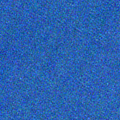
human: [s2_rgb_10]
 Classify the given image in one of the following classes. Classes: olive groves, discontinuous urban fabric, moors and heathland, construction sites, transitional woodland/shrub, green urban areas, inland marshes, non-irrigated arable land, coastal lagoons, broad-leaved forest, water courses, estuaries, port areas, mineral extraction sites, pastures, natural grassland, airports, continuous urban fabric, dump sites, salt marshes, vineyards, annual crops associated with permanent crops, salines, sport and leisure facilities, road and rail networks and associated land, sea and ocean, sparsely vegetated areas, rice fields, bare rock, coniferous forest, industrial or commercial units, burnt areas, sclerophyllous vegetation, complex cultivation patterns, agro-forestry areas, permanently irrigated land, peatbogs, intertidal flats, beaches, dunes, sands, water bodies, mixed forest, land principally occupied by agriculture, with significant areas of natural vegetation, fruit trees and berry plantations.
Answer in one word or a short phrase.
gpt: sea and ocean